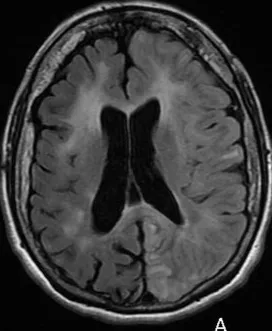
Axial FLAIR.
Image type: radiology (mri)